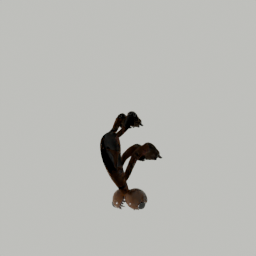
Label: animals